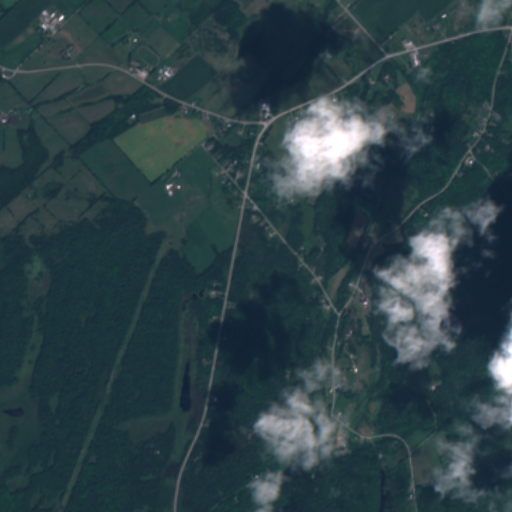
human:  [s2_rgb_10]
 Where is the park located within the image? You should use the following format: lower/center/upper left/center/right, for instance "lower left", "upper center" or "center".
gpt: The park is located in the upper left of the image.
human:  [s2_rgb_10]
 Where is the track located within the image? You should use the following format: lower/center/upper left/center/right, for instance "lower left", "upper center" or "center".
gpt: The track is located in the upper left of the image.
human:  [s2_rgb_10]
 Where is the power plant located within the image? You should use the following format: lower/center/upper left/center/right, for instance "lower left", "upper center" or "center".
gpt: There is no power plant in the image.